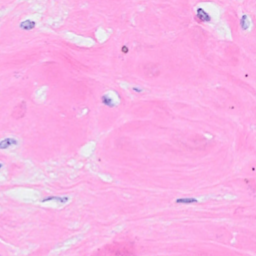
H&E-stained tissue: Breast